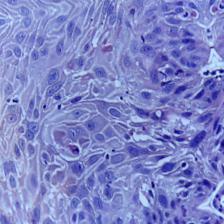
Diagnosis: OSCC